Question: I have a recursive maze solver with one image (PNG, 200x200) I have tried using try/except to print an exception but nothing prints.
Recursive function
'''
def solveRecursiveMaze(arr,x,y):
successful = False
if (x,y) == getExitPoint():
successful = True
elif isValid(arr,x,y):
arr[x][y] = "V" #set to V to show it's a visited path
successful = solveRecursiveMaze(arr, x-1, y)
if not successful:
successful = solveRecursiveMaze(arr, x, y+1)
if not successful:
successful = solveRecursiveMaze(arr, x+1, y)
if not successful:
successful = solveRecursiveMaze(arr, x, y-1)
if successful:
arr[x][y] = "P" #Mark as P to show it's a valid pa
return successful
'''
isValid checks to see if the 2D array has a "W" (for White pixel) at the position passed in, and it is within bounds of the array
'''
def isValid(arr,x,y):
if x < len(arr) and y < len(arr) and x >= 0 and y >= 0:
if arr[x][y] == "W":
return True
return False
'''
getExitPoint returns an x,y (pixel) of the point that is found for the exit of the maze
'''
def getExitPoint():
x = crop.size[0] - 1
for y in range(0, crop.size[1]):
if(crop.getpixel((x,y)) == (255,255,255)):
return x,y
if(crop.getpixel((y,x)) == (255,255,255)):
return y,x
'''
this is how I convert my image to a 2D array
'''
maze = []
width,height = crop.size
for x in range(0, width):
mazeX = []
for y in range(0, height):
if(crop.getpixel((x,y)) == (0,0,0)):
mazeX.append("B")
elif(crop.getpixel((x,y)) == (255,255,255)):
mazeX.append("W")
maze.append(mazeX)
'''
-
The script does not work on this image, it stops at pixel X=76, y=153 every time, and i am not sure what to do/what I'm doing wrong

The borders are 1px and the path is 1px. There are not any errors, stack-traces, exceptions, or anything thrown. The recursion just stops and the program quits. Any Ideas?
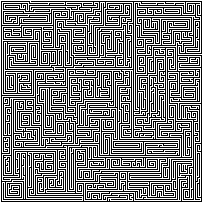
Answer: There are some various problems with your code, but I think what is happening is that you are running over the recursion limit. Your maze is fairly large and complex. I needed to use '4000' (For me, '1000' is the default, and '3000' wasn't large enough).
Not sure what image library you're using; I used <URL>
Your input image is actually 203x203, and there is a challenge to locate the entrance and exit. I assumed the entrance is at the top or on the left side, and the exit is on the right side or along the bottom.
<URL>
'''
import sys
import argparse
import PIL.Image
import os
colors = {
'white' : (255, 255, 255),
'black' : (0, 0, 0),
'red' : (128, 0, 0),
'green' : (0, 255, 0) }
def isValid(image, x, y):
if x < image.size[0] and y < image.size[1] and x >= 0 and y >= 0:
if image.getpixel((x, y)) == colors['white']:
return True
return False
def getEntryPoint(image):
# Search along top.
for x in range(1, image.size[0] - 1):
if image.getpixel((x, 1)) == colors['white']:
return x, 1
# Search along left side.
for y in range(1, image.size[1] - 1):
if image.getpixel((1, y)) == colors['white']:
return 1, y
# Maze is invalid if there is no entry point.
raise Exception('No entry point found!')
def getExitPoint(image):
# Search along bottom.
for x in range(1, image.size[0] - 1):
if image.getpixel((x, image.size[1] - 2)) == colors['white']:
return x, image.size[1] - 2
# Search along right side.
for y in range(1, image.size[1] - 1):
if image.getpixel((image.size[0] - 2, y)) == colors['white']:
return image.size[0] - 2, y
# Maze is invalid if there is no exit point.
raise Exception('No exit point found!')
def solveRecursiveMaze(image, x, y):
successful = False
if (x, y) == getExitPoint(image):
successful = True
elif isValid(image, x, y):
# set to show it's a visited path
image.putpixel((x, y), colors['red'])
successful = solveRecursiveMaze(image, x-1, y)
if not successful:
successful = solveRecursiveMaze(image, x, y+1)
if not successful:
successful = solveRecursiveMaze(image, x+1, y)
if not successful:
successful = solveRecursiveMaze(image, x, y-1)
if successful:
# Mark to show it's a valid path.
image.putpixel((x, y), colors['green'])
return successful
def main(options):
solved = False
if options.depth:
sys.setrecursionlimit(options.depth)
try:
image = PIL.Image.open(options.filename)
except:
print('ERROR: Could not open %s' % (options.filename))
else:
image = image.convert('RGB')
x, y = getEntryPoint(image)
print('Entering maze at x = %d, y = %d' % (x, y))
solved = solveRecursiveMaze(image, x, y)
if not solved:
print('No solution exists.')
else:
print('Solved maze.')
basename = os.path.splitext(options.filename)[0]
image.save(basename + '_solution' + '.png', 'PNG')
return 0 if solved else 1
if __name__ == '__main__':
parser = argparse.ArgumentParser()
parser.add_argument(
'--d',
'-depth',
dest='depth',
type=int,
help='Set Python recursion limit with sys.setrecursionlimit()')
parser.add_argument(
'filename',
help='Image containing the maze.')
options = parser.parse_args()
sys.exit(main(options))
'''